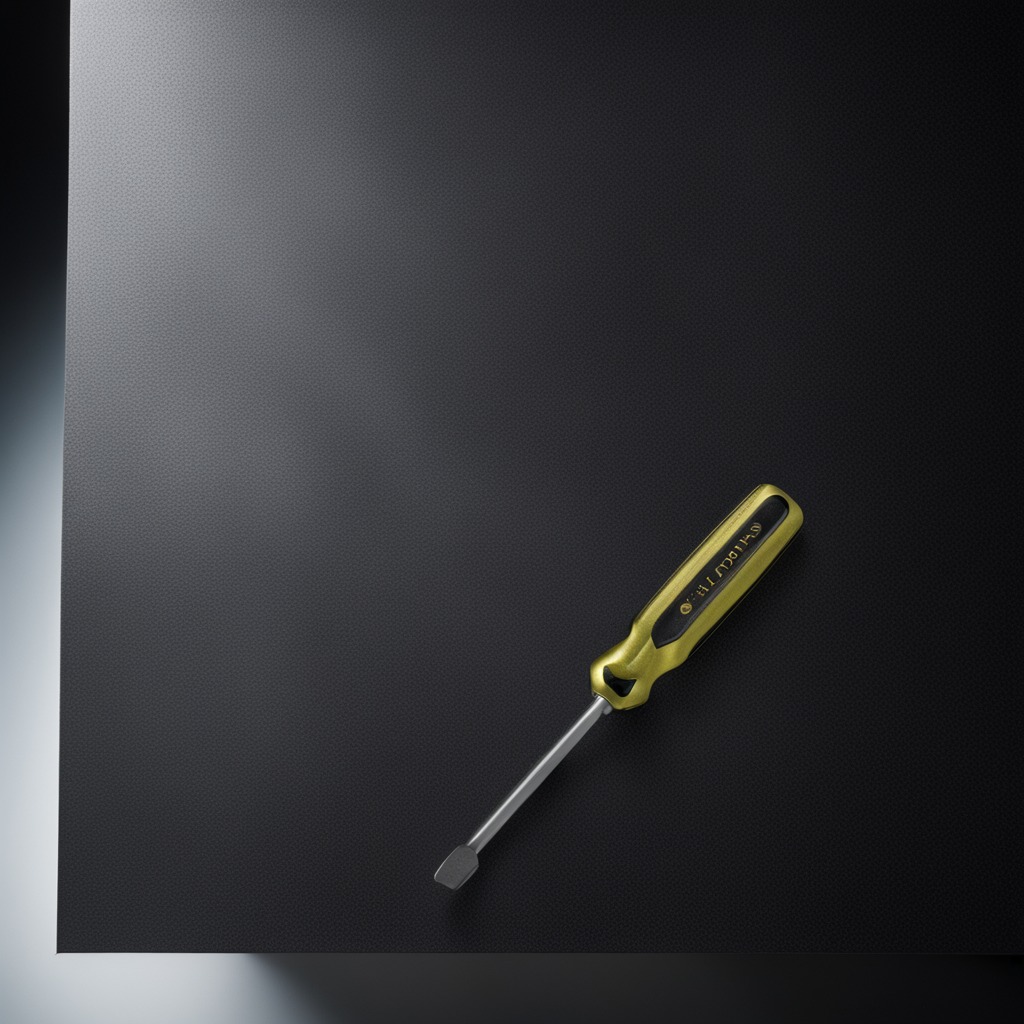
A screwdriver is lying on the tabletop.